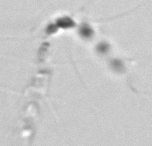
Label: Chaetoceros_socialis